A time-domain vibration trace from a rotating-machine test bench is shown. What is the most likely rotor condition (normal, misalignment, unbalance, looseness)?
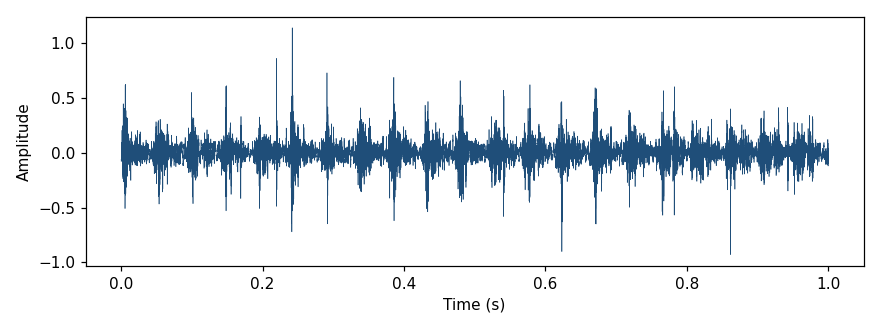
Answer: looseness